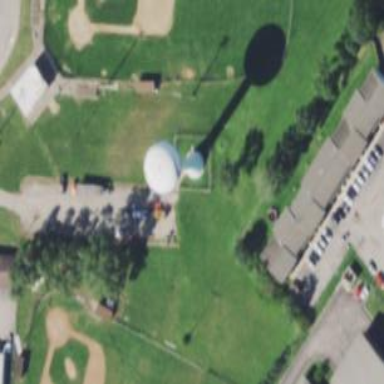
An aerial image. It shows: Water tower that is man-made.